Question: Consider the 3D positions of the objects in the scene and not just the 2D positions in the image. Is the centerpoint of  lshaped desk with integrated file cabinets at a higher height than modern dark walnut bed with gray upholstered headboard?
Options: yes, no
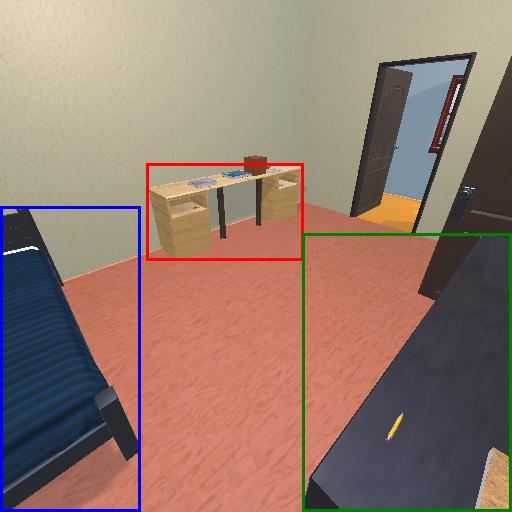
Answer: yes